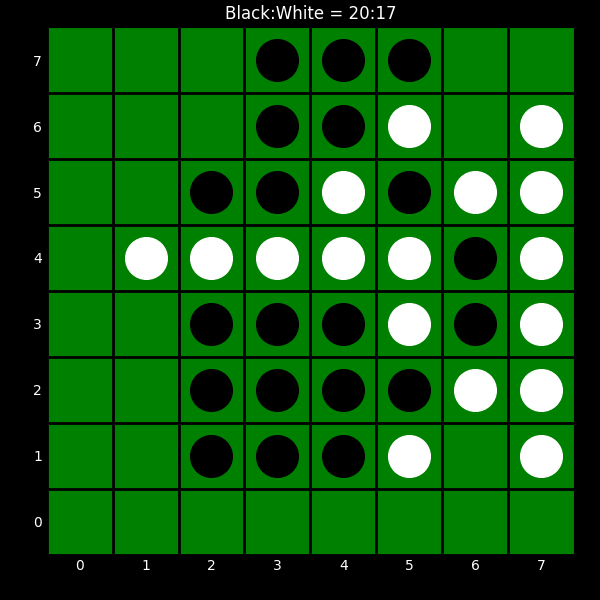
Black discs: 20
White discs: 17